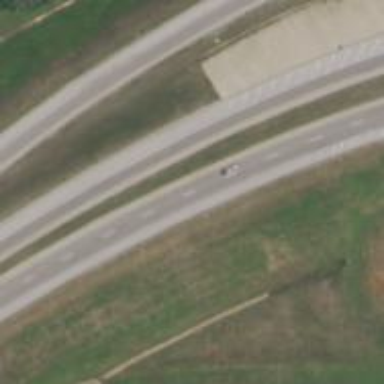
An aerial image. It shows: Trunk highway with expressway features.